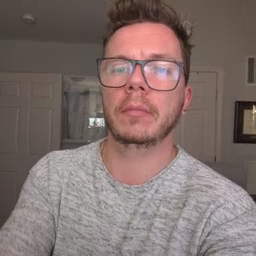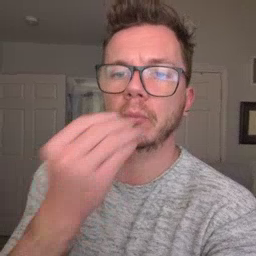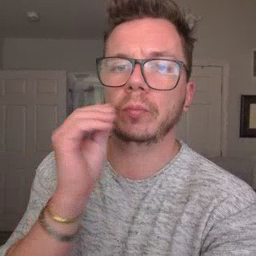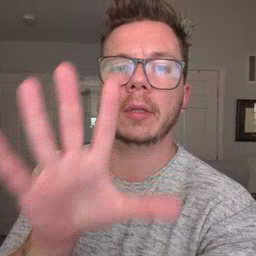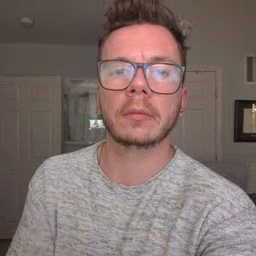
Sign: kiss